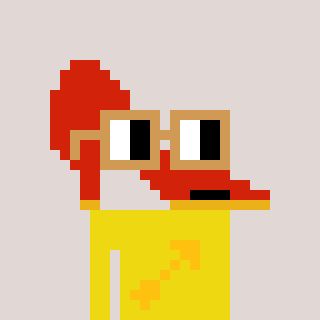
a pixel art character with square brown glasses, a highheel-shaped head and a yellow-colored body on a warm background